Question: I just started Xcode 6.3 with a project that I have been working on for a while. I did some changes and than ran the previously working program. Result: a build failure with the message
Compile ZXParsedResult.m...

So the ZXing library can suddenly not be compiled any more. I guess this is another XCode bug (the program will not run even after a reset of all changes to the previously working code base). Is it possible to disable this error message?
I already triggered a successful clean on the project.
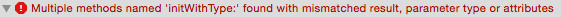
Answer: Looks like problem has been solved in latest version of library, see discussion on this issue <URL>
If you are not ready to upgrade to latest version, I'd prefer this fix from discussion
-
More on such kind of errors
<URL>